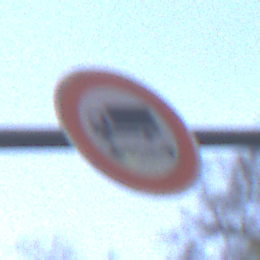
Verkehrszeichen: TatsaechlicheLaenge
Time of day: SunriseSunset
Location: Outdoor (Nature)
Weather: PartlyCloudy
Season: Autumn
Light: Natural